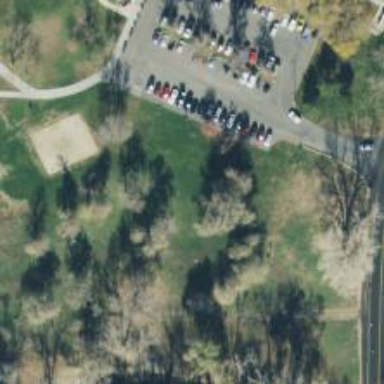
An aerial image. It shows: Disc golf hole.